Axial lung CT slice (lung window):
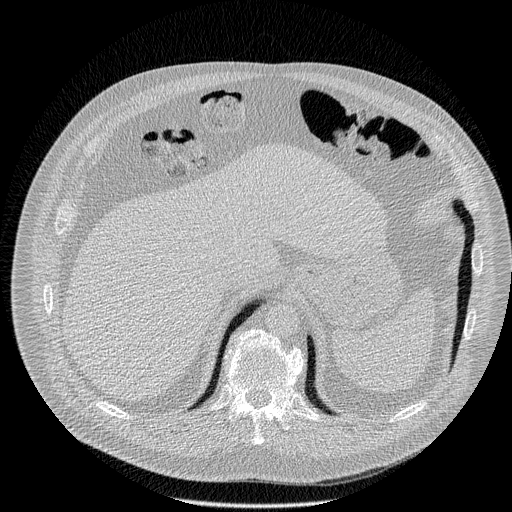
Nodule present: no